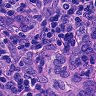
Metastatic tissue present: yes